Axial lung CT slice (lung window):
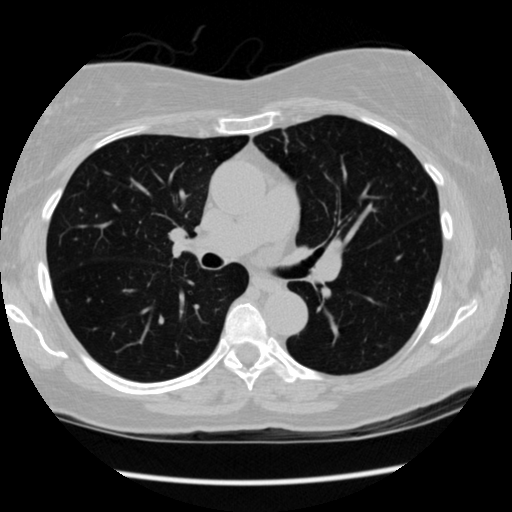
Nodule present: no